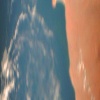
Label: water